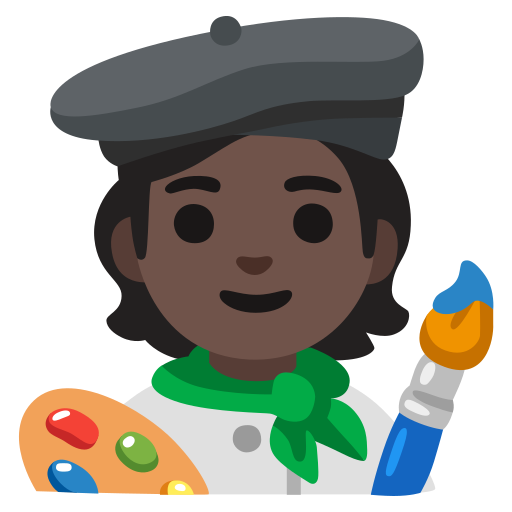
Emoji: 🧑🏿‍🎨